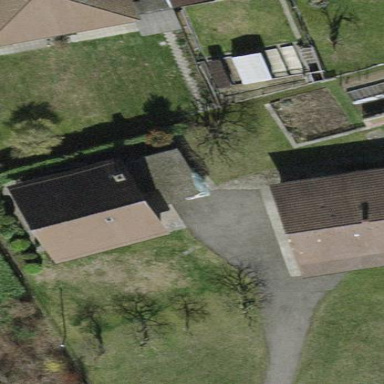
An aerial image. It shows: Detached building.